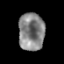
Tissue: prostate
Cell type: T cells
Senescence score: 0.2639
Nuclear area (px): 949
Mean DAPI intensity: 133.706